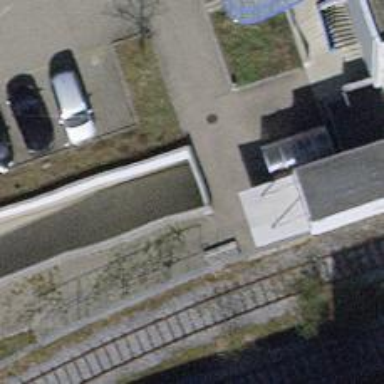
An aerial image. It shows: Parking area.